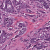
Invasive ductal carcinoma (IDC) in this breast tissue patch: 1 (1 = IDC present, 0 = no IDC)